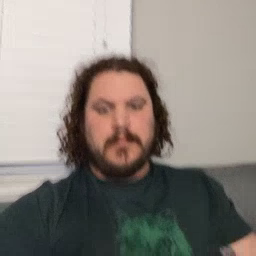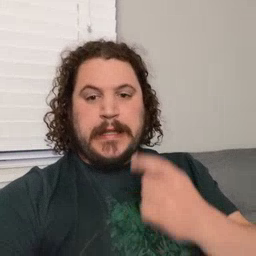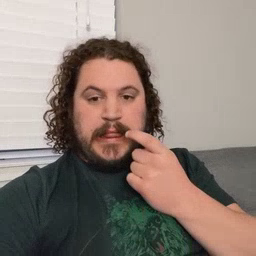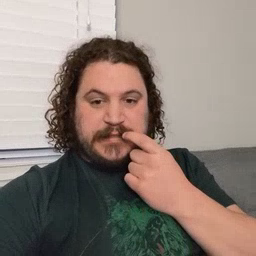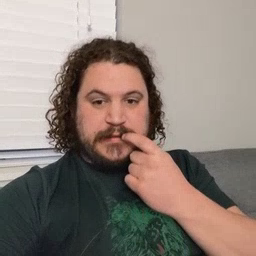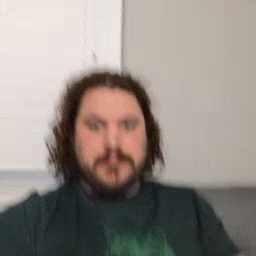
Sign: glasswindow